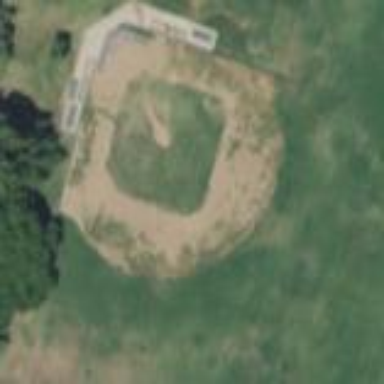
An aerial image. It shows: Baseball pitch for leisure and sports activities.